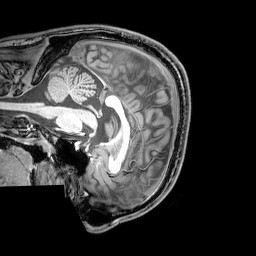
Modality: T1w
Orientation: sagittal
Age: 24
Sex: male
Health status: healthy
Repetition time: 0.081 s
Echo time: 0.037 s